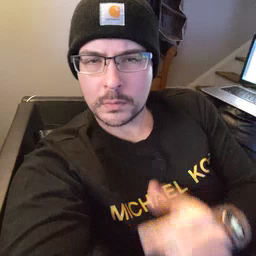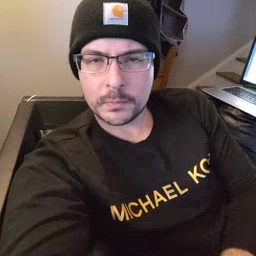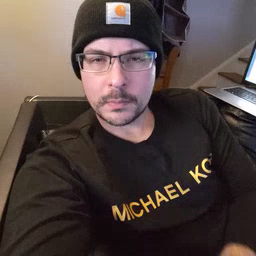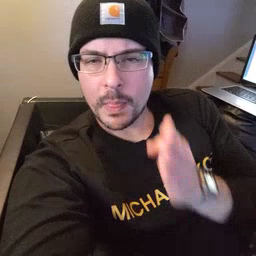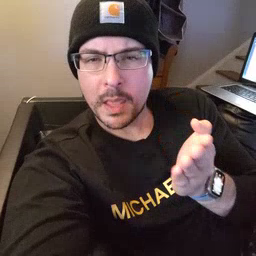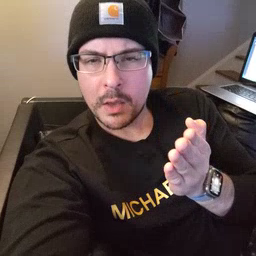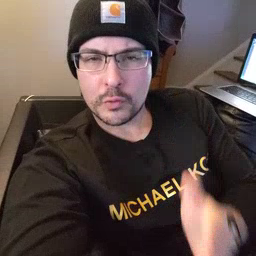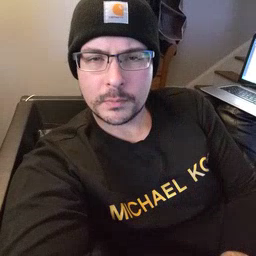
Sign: there